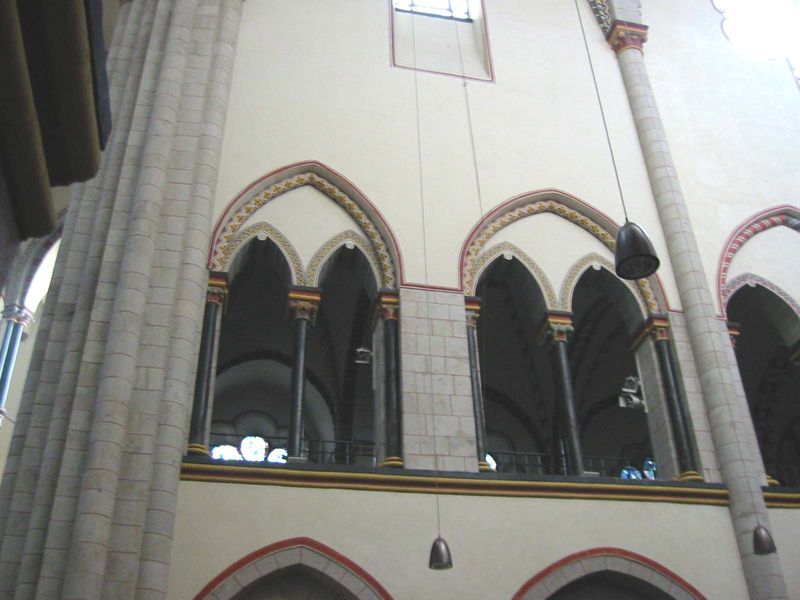
Titel: Quirinus-Münster in Neuss (St. Quirin)
Künstler: Wolbero
Standort: Neuss, Quirinus-Münster (EU - D - NRW)
Schlagwörter: weiß, fenster, lampe, lampen, licht, pfeiler, schwarz, säule, säulen, gebäude, rot, ornament, architektur, stein, innenraum, kirche, gotik, turm, weis, empore, seile, verzierung, hoch, galerie, foto, bögen, wände, balustrade, arkaden, kapitelle, kathedrale, gesims, mittelschiff, bündelpfeiler, dienst, dienste, spitzbogen, spitzbögen, tur, kirhce, doppelbogen, halbsäule, biforien, bakon, diphorienfenster, abnd, fenstergeshcoss